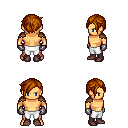
a pixel art fantasy rpg character, male body template, human, tanned skin, leather shoulder armor, white pants, brunette pixie cut hairstyle, metal gloves, maroon shoes, four views (front, back, left, right), 2x2 character sprite sheet, small pixel art, hard edges, no anti-aliasing